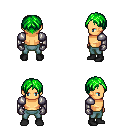
a pixel art fantasy rpg character, male body template, human, tanned skin, steel arm armor, teal pants, green parted hairstyle, metal gloves, black shoes, four views (front, back, left, right), 2x2 character sprite sheet, small pixel art, hard edges, no anti-aliasing